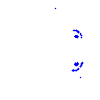
Particle: electron